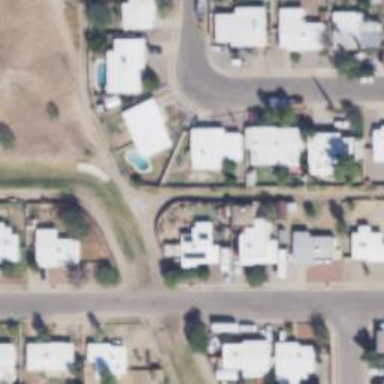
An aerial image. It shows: Alleyway designated as service road.